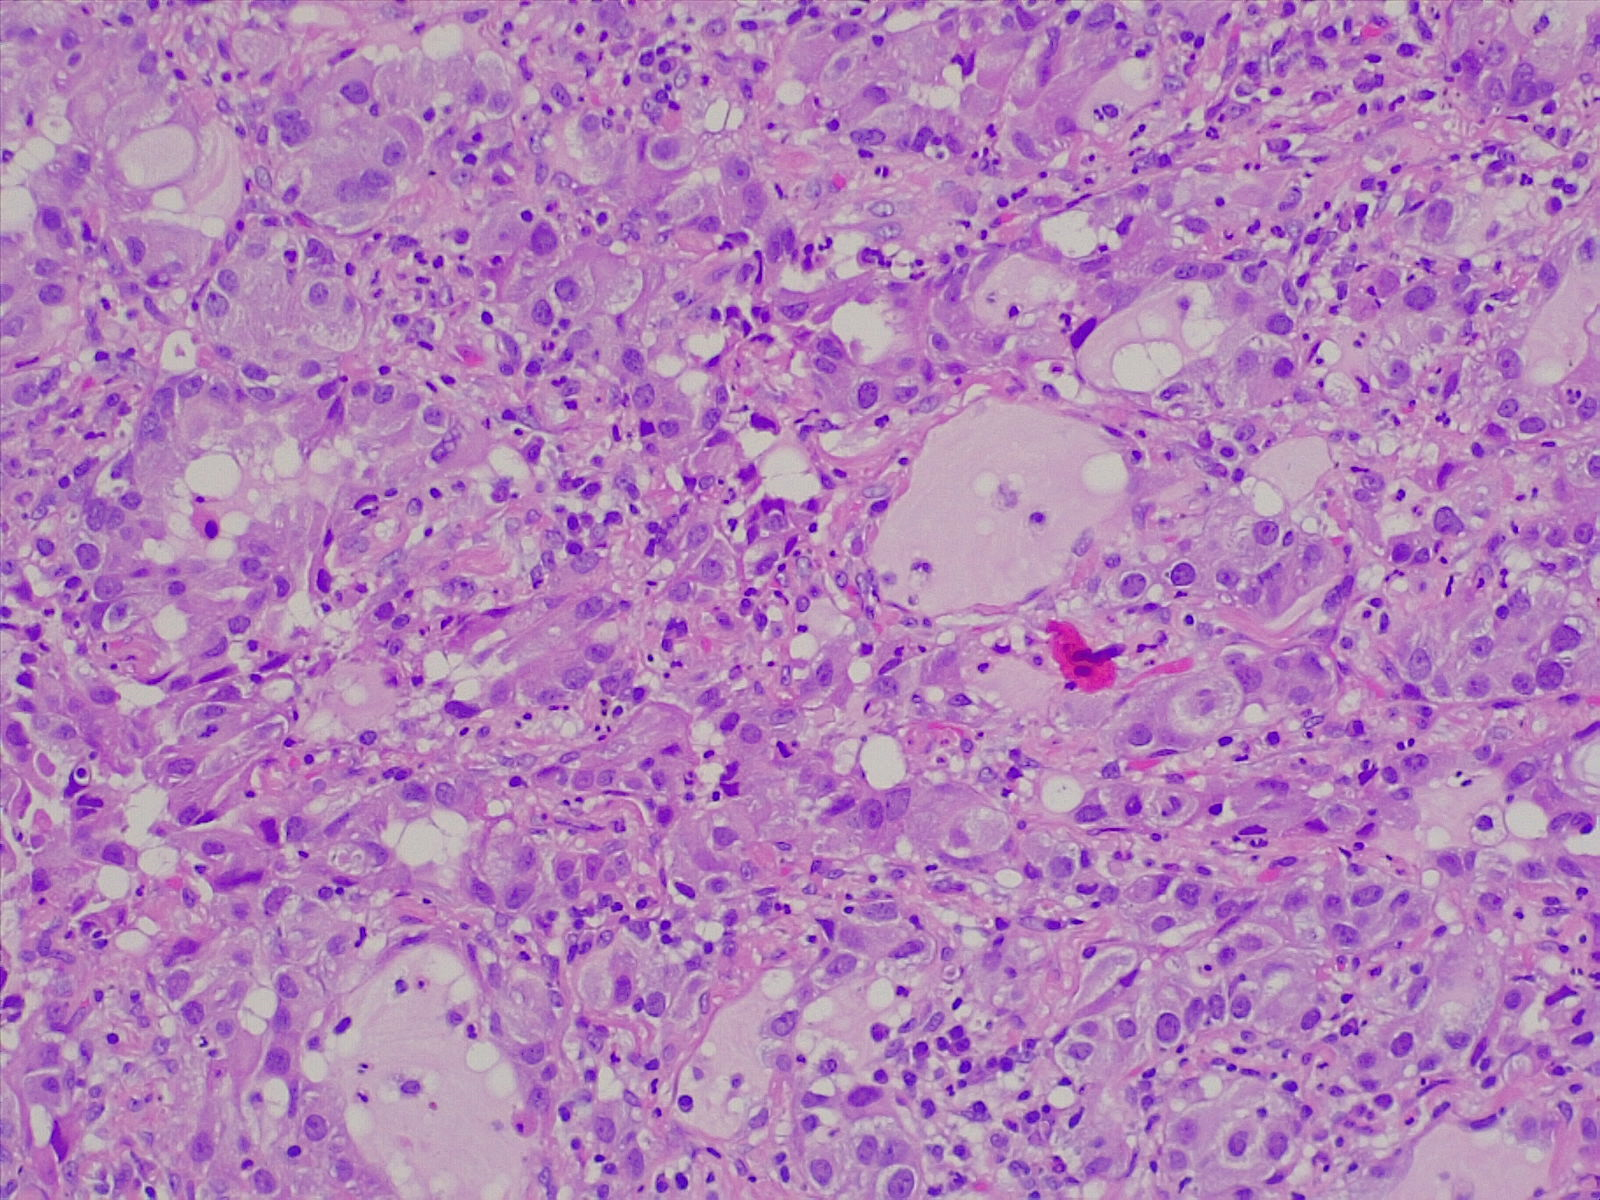
Label: lung adenocarcinoma, poorly differentiated